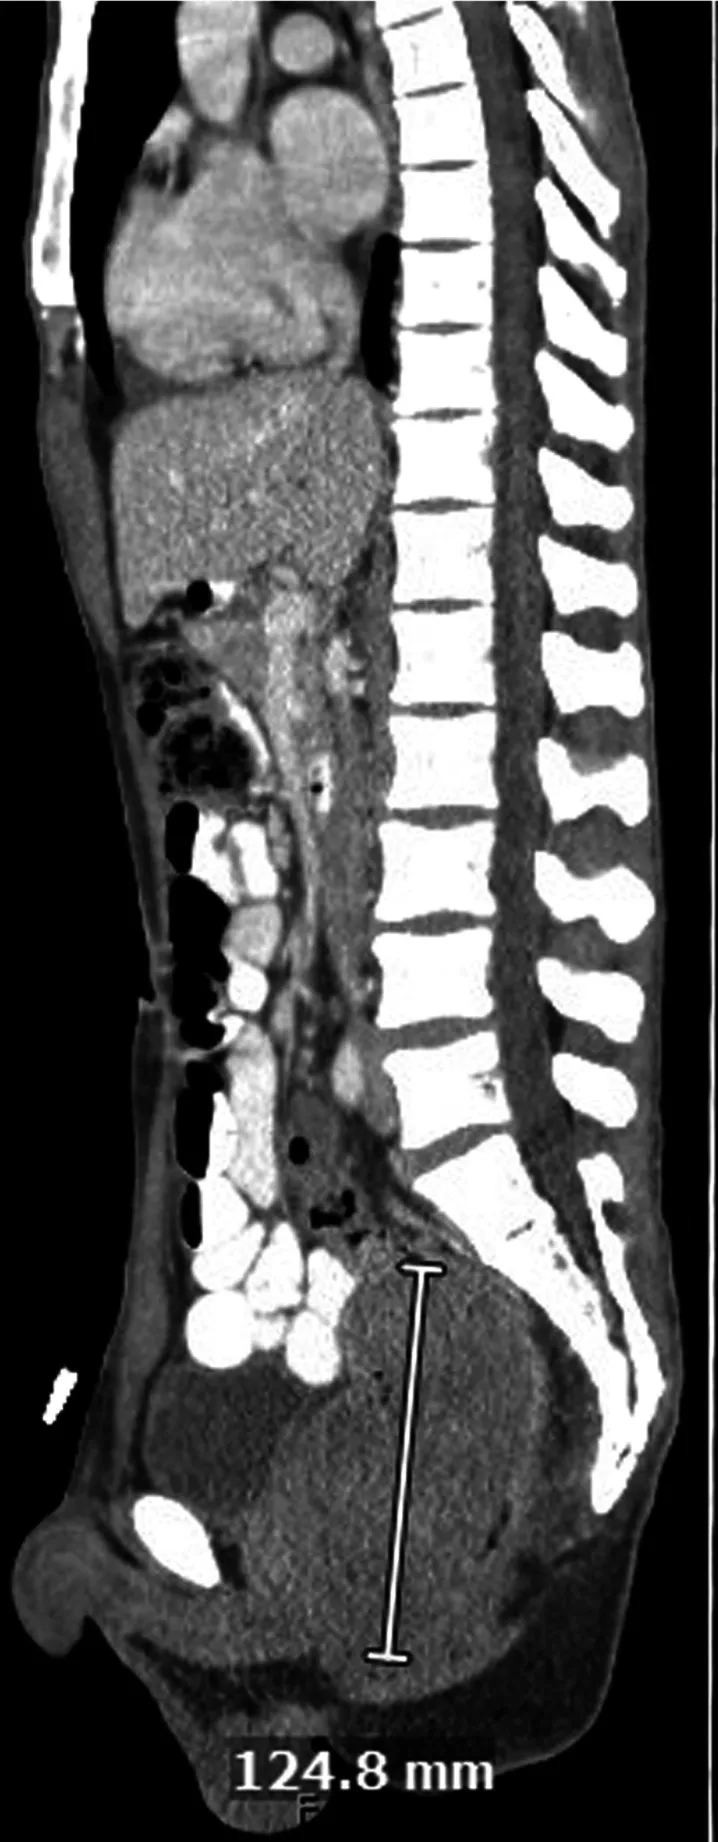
CT scan, coronal view showing large rectal mass.
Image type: radiology (ct)